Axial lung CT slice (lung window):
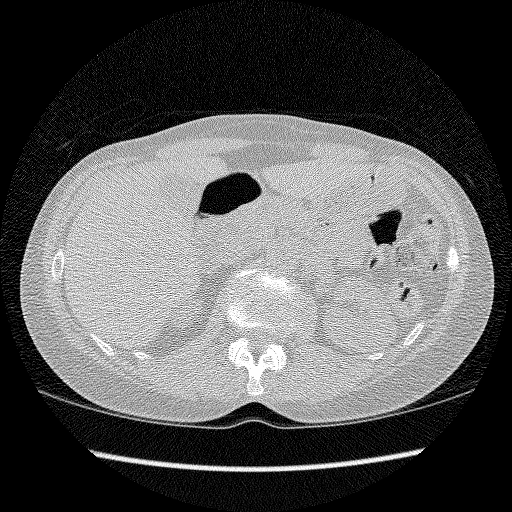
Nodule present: no